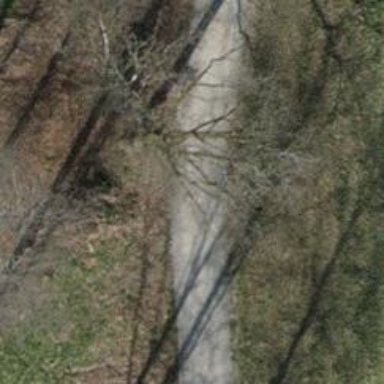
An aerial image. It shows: Track with fine gravel surface. The track type is grade 2.